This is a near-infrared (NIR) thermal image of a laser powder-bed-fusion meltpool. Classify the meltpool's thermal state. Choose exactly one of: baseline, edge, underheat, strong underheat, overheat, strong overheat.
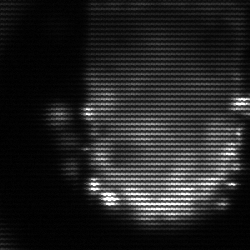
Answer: baseline